【题型】填空题　【知识点】平面几何　【难度】hard
如图，在$\text{Rt}\triangle ABC$中，$\angle C=90^\circ$，$\text{Rt}\triangle BAP$中，$\angle BAP=90^\circ$，已知$\angle CBO=\angle ABP$，$BP$交$AC$于点$O$，$E$为$AC$上一点，且$AE=OC$。当$AE=\dfrac{3}{8}AC$，$AB=10$时，则线段$BO$的长度是\underline{\makebox[2em]{}}。

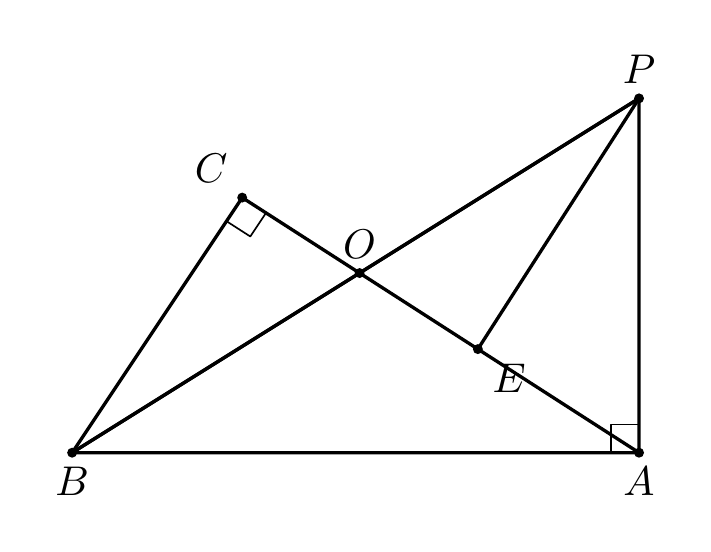
【解答】
\noindent
【答案】$3\sqrt{5}$
\vspace{0.5em}
\noindent
【分析】本题主要考查了相似三角形的判定与性质、全等三角形的判定与性质，角平分线上的点到角两边的距离相等，勾股定理等知识，解题的关键是熟练掌握相关知识。首先根据等角的余角相等证明$AP=AO$，再设$CO=3k$，$AC=8k$，表示出$AE=CO=3k$，$AO=AP=5k$，然后利用勾股定理列式求出$PE=4k$，$BC=BD=10-4k$，再根据相似三角形对应边成比例列式求出$k=1$，然后在$\text{Rt}\triangle BDO$中，利用勾股定理列式求解即可。
\vspace{0.5em}
\noindent
【详解】$\because \angle C=90^\circ$，$\angle BAP=90^\circ$，\\
$\therefore \angle CBO+\angle BOC=90^\circ$，$\angle ABP+\angle APB=90^\circ$，\\
又$\because \angle CBO=\angle ABP$，\\
$\therefore \angle BOC=\angle APB$，\\
$\because \angle BOC=\angle AOP$，\\
$\therefore \angle AOP=\angle APB$，\\
$\therefore AP=AO$，\\
$\because AE=\dfrac{3}{8}AC$，$AB=10$，且$AE=OC$
\noindent
设$CO=3k$，$AC=8k$，则$AE=OC=3k$，\\
$\therefore AC=8k$，\\
$\therefore OE=AC-AE-OC=2k$，\\
$\therefore OA=OE+AE=5k$，\\
$\therefore AP=AO=5k$，\\
如图，过点$O$作$OD \perp AB$于点$D$，\\

$\because \angle CBO=\angle ABP$，\\
$\therefore OD=OC=3k$。\\
在$\text{Rt}\triangle AOD$中，$AD=\sqrt{OA^2-OD^2}=\sqrt{(5k)^2-(3k)^2}=4k$，\\
$\therefore BD=AB-AD=10-4k$，\\
$\because OD \parallel AP$，\\
$\therefore \triangle OBD \backsim \triangle PBA$，\\
$\therefore \dfrac{OD}{AP}=\dfrac{BD}{AB}$，即$\dfrac{3k}{5k}=\dfrac{10-4k}{10}$，\\
解得$k=1$，\\
$\because \angle CBO=\angle ABP$，\\
$\therefore CO=DO$，\\
$\because AE=OC$，\\
$\therefore AE=OD$，\\
$\because \angle AOD+\angle OAD=90^\circ$，$\angle PAE+\angle OAD=90^\circ$，\\
$\therefore \angle AOD=\angle PAE$，\\
在$\triangle AOD$和$\triangle PAE$中，
\[
\begin{cases}
AE=OD \\
\angle AOD=\angle PAE \\
AP=AO
\end{cases}
\]
$\therefore \triangle AOD \cong \triangle PAE(\text{SAS})$，\\
$\therefore PE=AD$，\\
$\because AB=10$，$PE=AD$，
\noindent
$\therefore PE = AD = 4k$, $BD = AB - AD = 10 - 4k = 6$, $OD = 3k = 3$,
\vspace{0.5em}
\noindent
在 $\text{Rt}\triangle BDO$ 中，由勾股定理得：
\[
BO = \sqrt{BD^2 + OD^2} = \sqrt{6^2 + 3^2} = 3\sqrt{5}.
\]
\vspace{0.5em}
\noindent
故答案为：$3\sqrt{5}$。
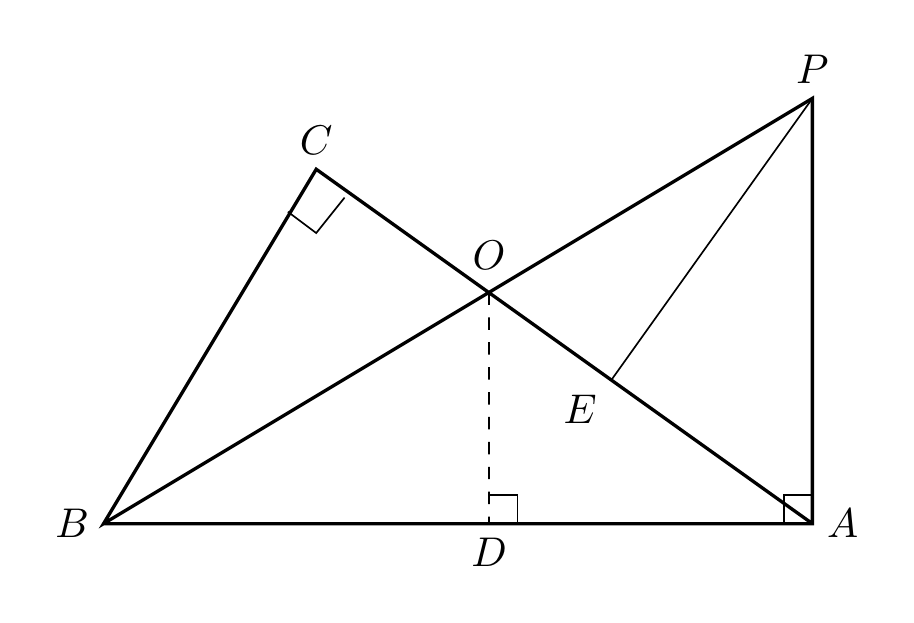